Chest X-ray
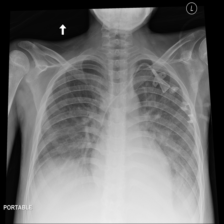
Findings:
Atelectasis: negative
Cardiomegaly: negative
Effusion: negative
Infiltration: negative
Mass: negative
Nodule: negative
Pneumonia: negative
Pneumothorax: negative
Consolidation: negative
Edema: positive
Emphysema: negative
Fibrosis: negative
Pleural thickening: negative
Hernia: negative